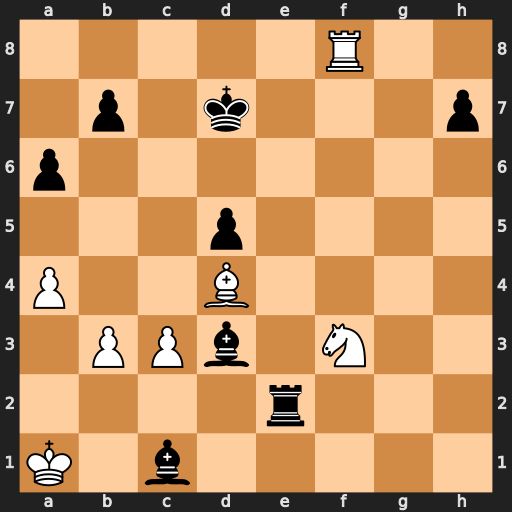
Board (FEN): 5R2/1p1k3p/p7/3p4/P2B4/1PPb1N2/4r3/K1b5
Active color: w
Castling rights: -
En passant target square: -
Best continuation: Ne5+ Rxe5 Bxe5